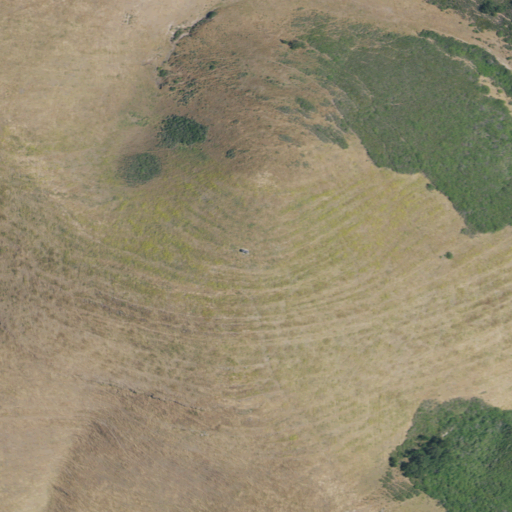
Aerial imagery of mountain in California named Green Peak containing grassland and shrub